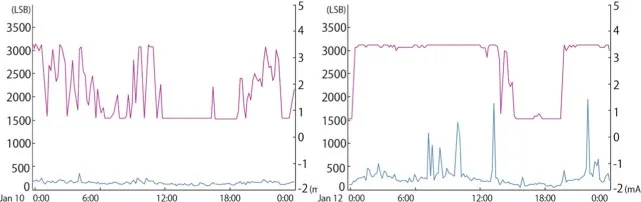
A short period Arrow in (b) indicates the timing of levodopa 100 mg /carbidopa 25 mg intake. Conventional DBS (cDBS) (outside the hospital): Stimulation was set at 2.2 mA. ADBS (inside and outside the hospital): Upper stimulation was set at 3.5 mA and lower at 0.7 mA. Strength of beta oscillation = Vin (v) * Gain * 16 (LSB) / 1.2 (v) Vin: input voltage to the analog to digital convertor, Gain = 250, LSB of an analog-to-digital convertor is 16 least significant bits, The analog-to-digital convertor has a voltage range of 1.2 v.
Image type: chart (chart)